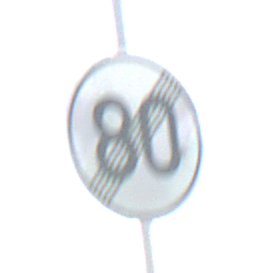
Verkehrszeichen: EndeGeschwindigkeit80
Umgebung: Outdoor, Nature
Tageszeit: SunriseSunset
Wetter: PartlyCloudy
Licht: Natural
Jahreszeit: NotSpecified
Kontrast: HighContrast